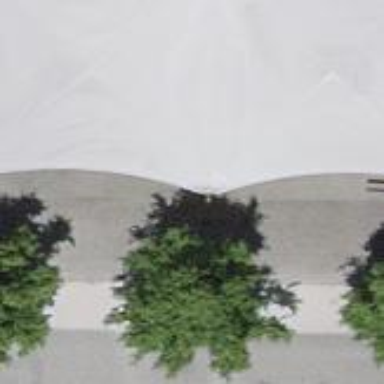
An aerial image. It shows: Tent.